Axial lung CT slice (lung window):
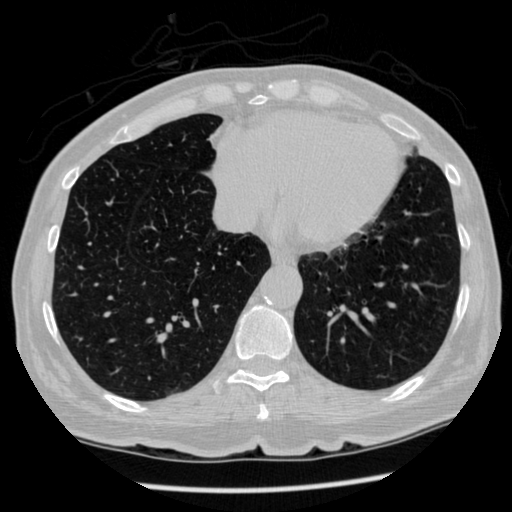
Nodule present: no